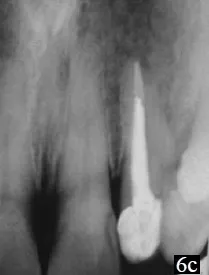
Post-endodontic restoration given.
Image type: radiology (x_ray)